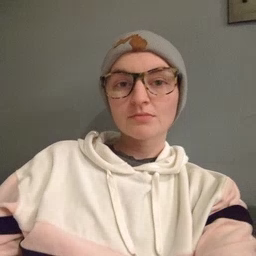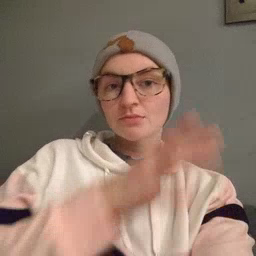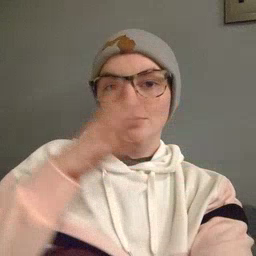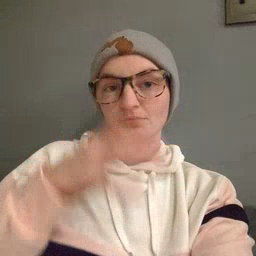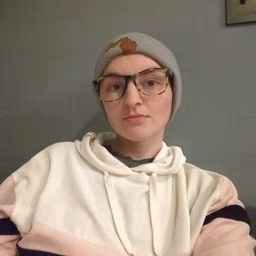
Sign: farm